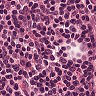
Metastatic tissue present: no